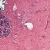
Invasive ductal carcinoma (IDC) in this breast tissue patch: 0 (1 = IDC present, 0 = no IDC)